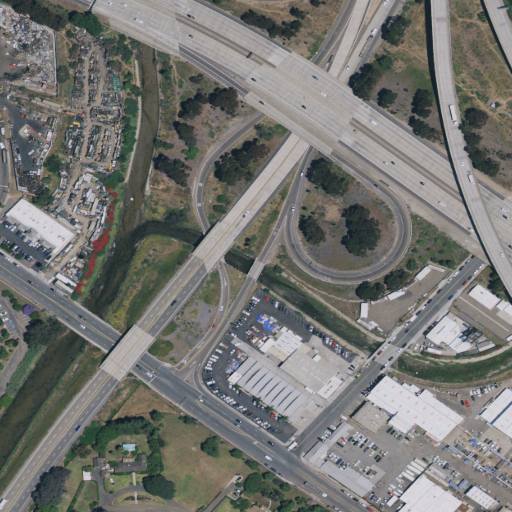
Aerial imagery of valley in California named South Chollas Valley containing medium intensity development, high intensity development, low intensity development, open development, and shrub